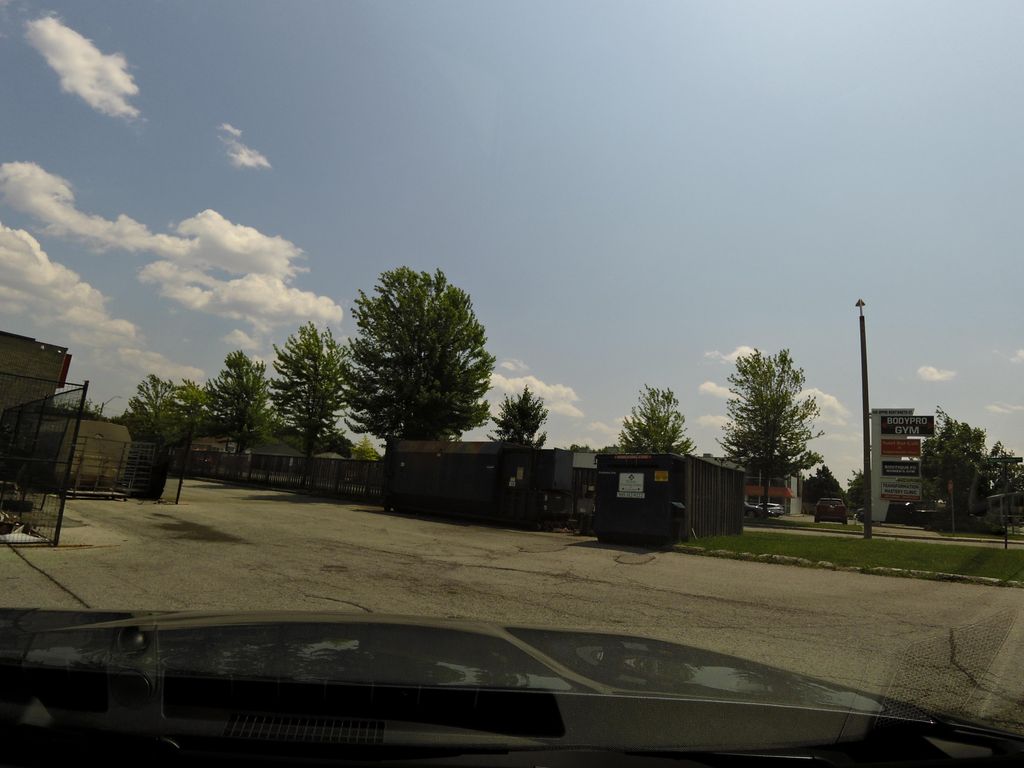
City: hamilton